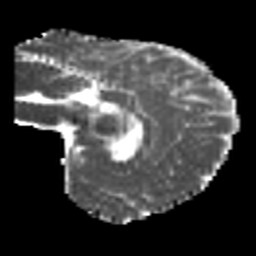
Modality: MD
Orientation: sagittal
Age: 22
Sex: female
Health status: healthy
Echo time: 0.074 s